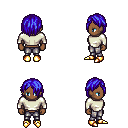
a pixel art fantasy rpg character, female body template, human, dark skin, white long-sleeve shirt, metal pants, blue bangs hairstyle, gold boots, four views (front, back, left, right), 2x2 character sprite sheet, small pixel art, hard edges, no anti-aliasing